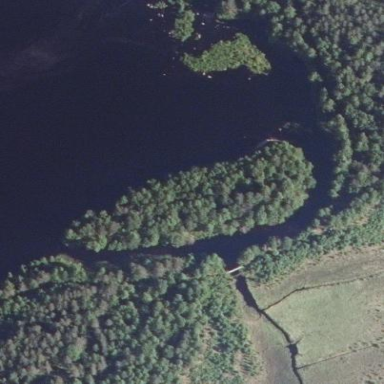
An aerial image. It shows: Islet covered with woodland.